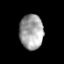
Tissue: prostate
Cell type: Myeloid cells
Senescence score: 0.3058
Nuclear area (px): 808
Mean DAPI intensity: 162.932